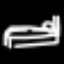
Label: bed